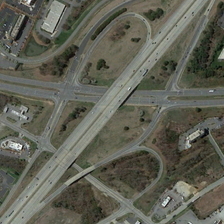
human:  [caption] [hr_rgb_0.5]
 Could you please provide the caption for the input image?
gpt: the ease of the road are surrounded by dark green trees .

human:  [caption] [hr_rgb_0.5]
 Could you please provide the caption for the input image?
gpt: several buildings and many green trees are near a viaduct .

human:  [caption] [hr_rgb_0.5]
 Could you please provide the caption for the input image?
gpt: several buildings and many green trees are near a viaduct .

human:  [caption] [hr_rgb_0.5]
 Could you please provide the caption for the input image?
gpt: oasis are in the middle of the land, cars drive on the road .

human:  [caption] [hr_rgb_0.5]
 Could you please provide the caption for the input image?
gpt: oasis are in the middle of the land, cars drive on the road .